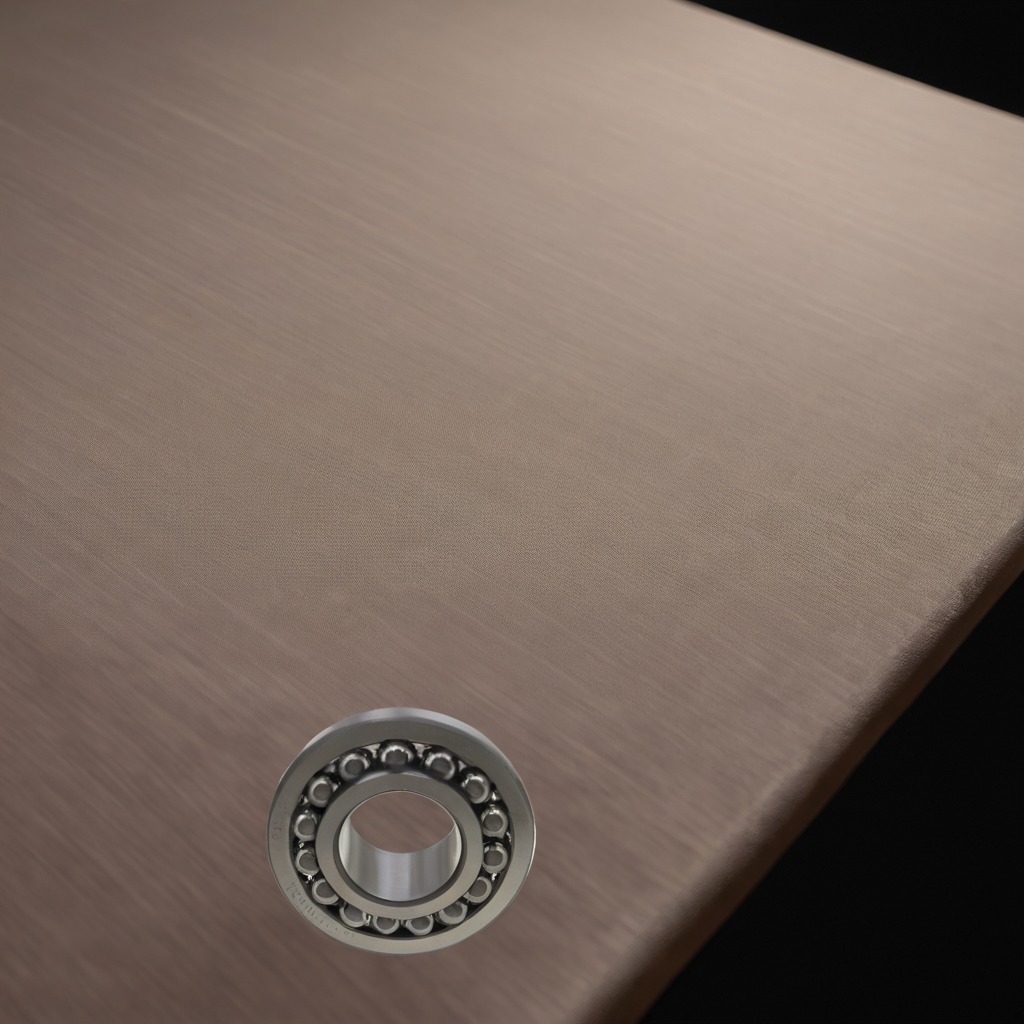
A metal ball bearing is lying on the wooden table.